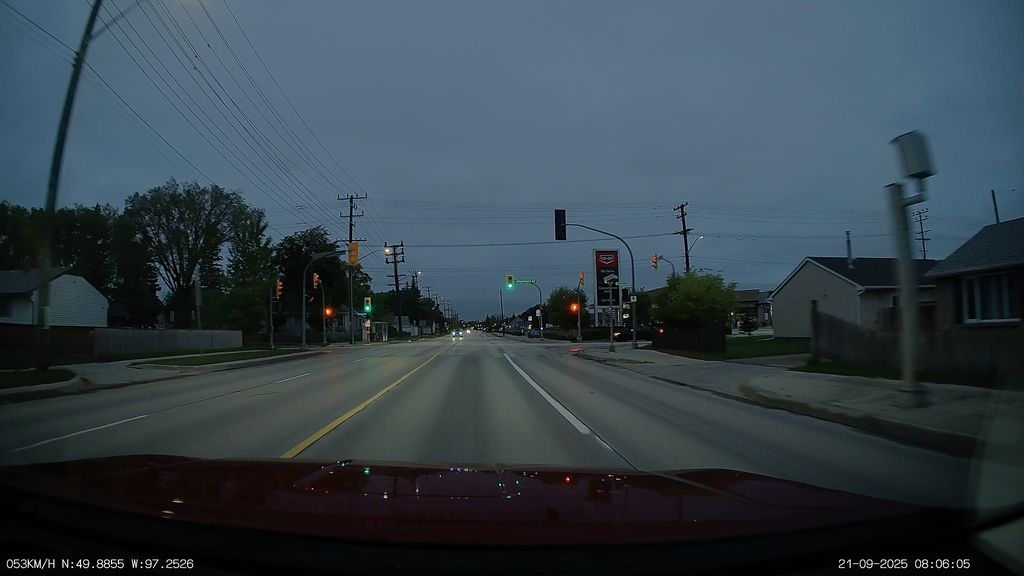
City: winnipeg